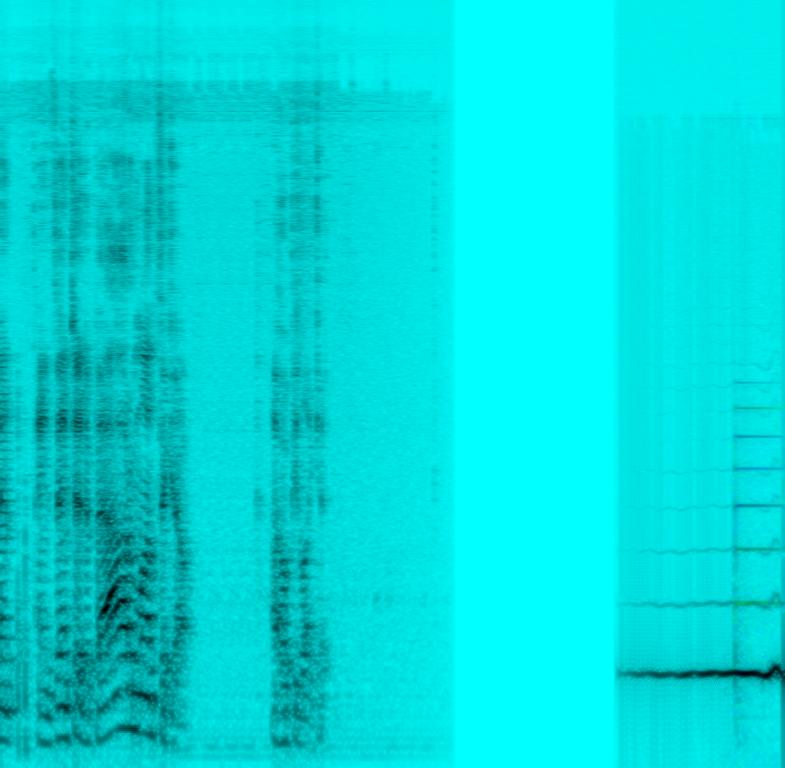
This music is an instrumental of the Christmas Carol “You Better Watch Out’. The tempo is medium with the lead harmony on the theremin and piano accompaniment. The music is haunting, ethereal, lilting, mesmerising and captivating. This music is a Theremin Instrument.